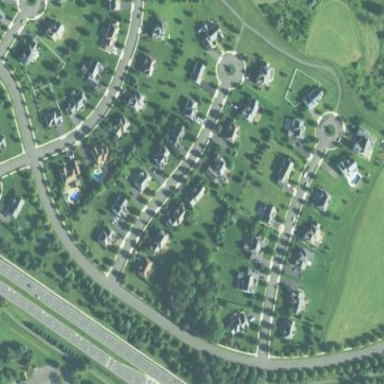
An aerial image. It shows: This residential area consists of single-family homes.